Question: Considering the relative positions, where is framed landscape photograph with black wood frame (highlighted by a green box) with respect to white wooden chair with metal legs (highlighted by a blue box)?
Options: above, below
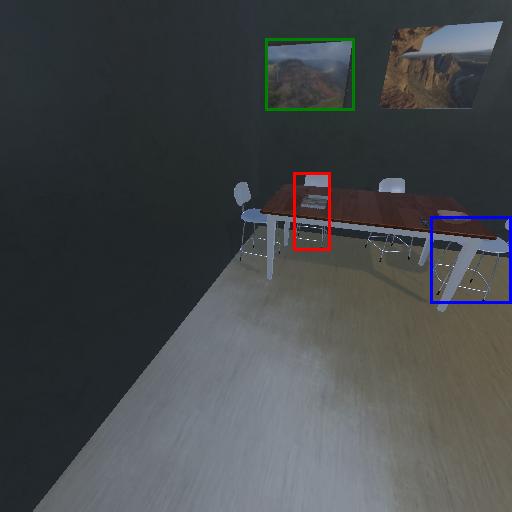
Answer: above